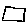
Label: square